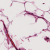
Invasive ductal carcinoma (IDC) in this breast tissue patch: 0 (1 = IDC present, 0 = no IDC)